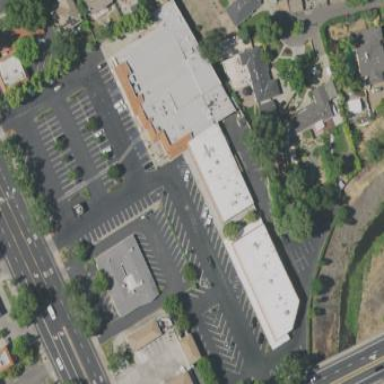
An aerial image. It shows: Parking area with surface.